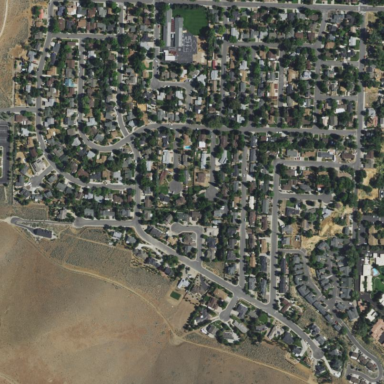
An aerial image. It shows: Residential area composed of single-family homes.